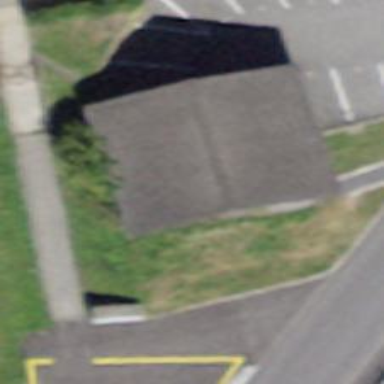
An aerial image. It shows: Rural barn.